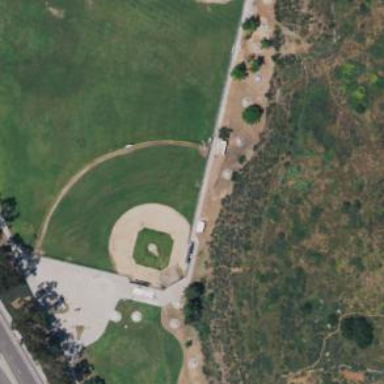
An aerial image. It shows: Baseball pitch for leisure land activities.